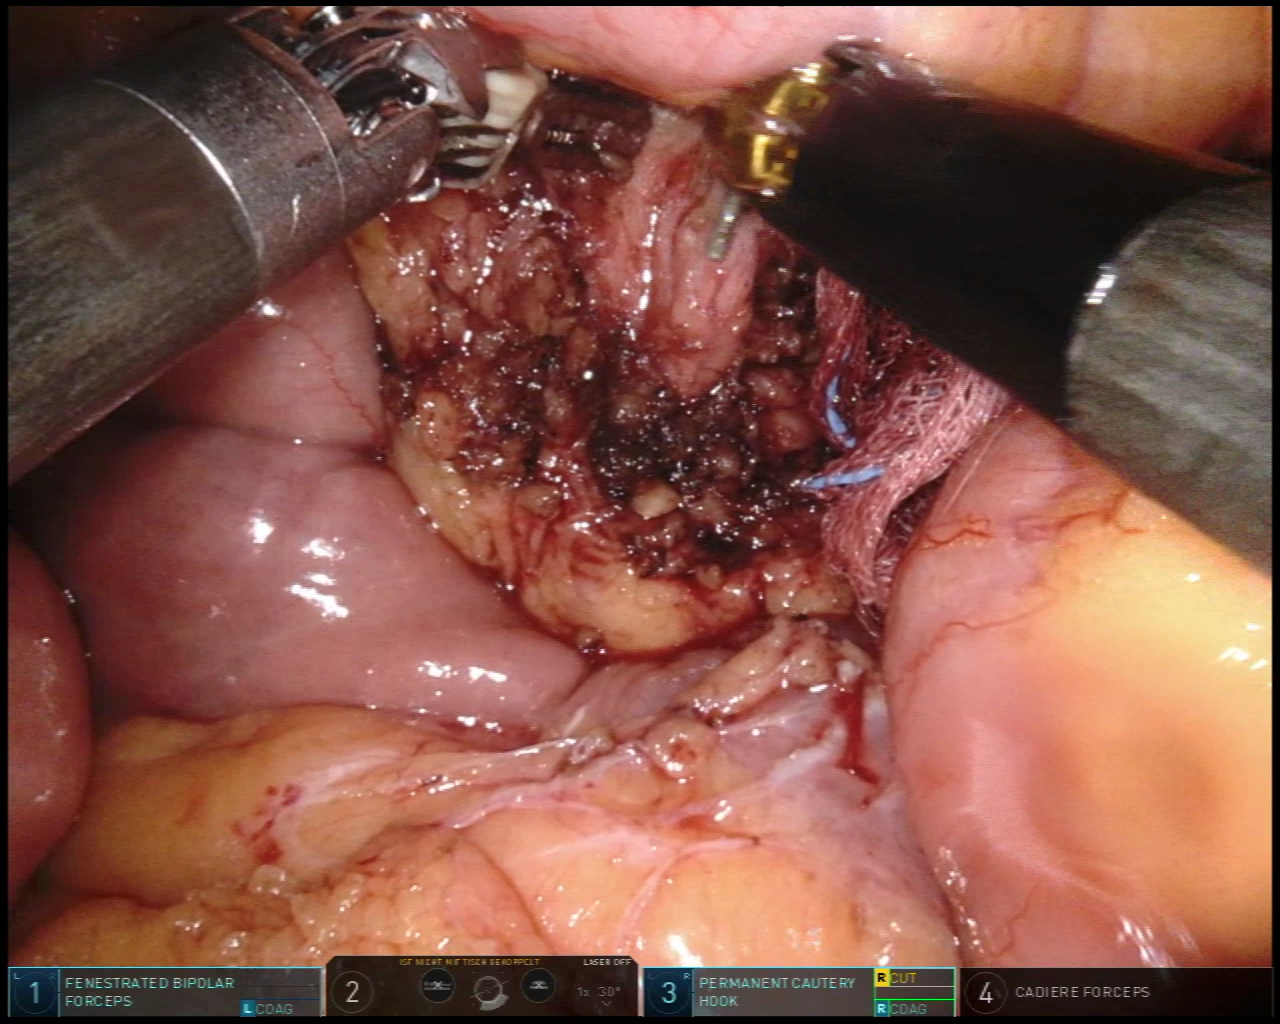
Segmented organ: inferior_mesenteric_artery
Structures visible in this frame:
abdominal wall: no
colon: yes
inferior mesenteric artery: yes
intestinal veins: no
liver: no
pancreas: no
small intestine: yes
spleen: no
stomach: no
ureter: no
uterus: no
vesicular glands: no